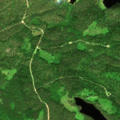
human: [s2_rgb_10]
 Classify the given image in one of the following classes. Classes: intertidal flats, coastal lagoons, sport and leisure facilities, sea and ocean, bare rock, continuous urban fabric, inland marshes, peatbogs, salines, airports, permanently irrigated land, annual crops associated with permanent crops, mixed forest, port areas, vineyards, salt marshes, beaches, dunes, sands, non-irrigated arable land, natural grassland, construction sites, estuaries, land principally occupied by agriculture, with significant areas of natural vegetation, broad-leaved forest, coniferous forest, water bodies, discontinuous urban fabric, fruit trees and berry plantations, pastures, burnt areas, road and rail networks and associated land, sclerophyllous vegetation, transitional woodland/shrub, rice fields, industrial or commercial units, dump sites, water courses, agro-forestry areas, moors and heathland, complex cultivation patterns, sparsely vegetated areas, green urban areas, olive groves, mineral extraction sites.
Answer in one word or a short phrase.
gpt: coniferous forest, mixed forest